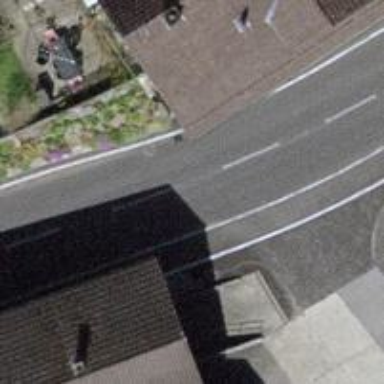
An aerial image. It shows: Secondary road.